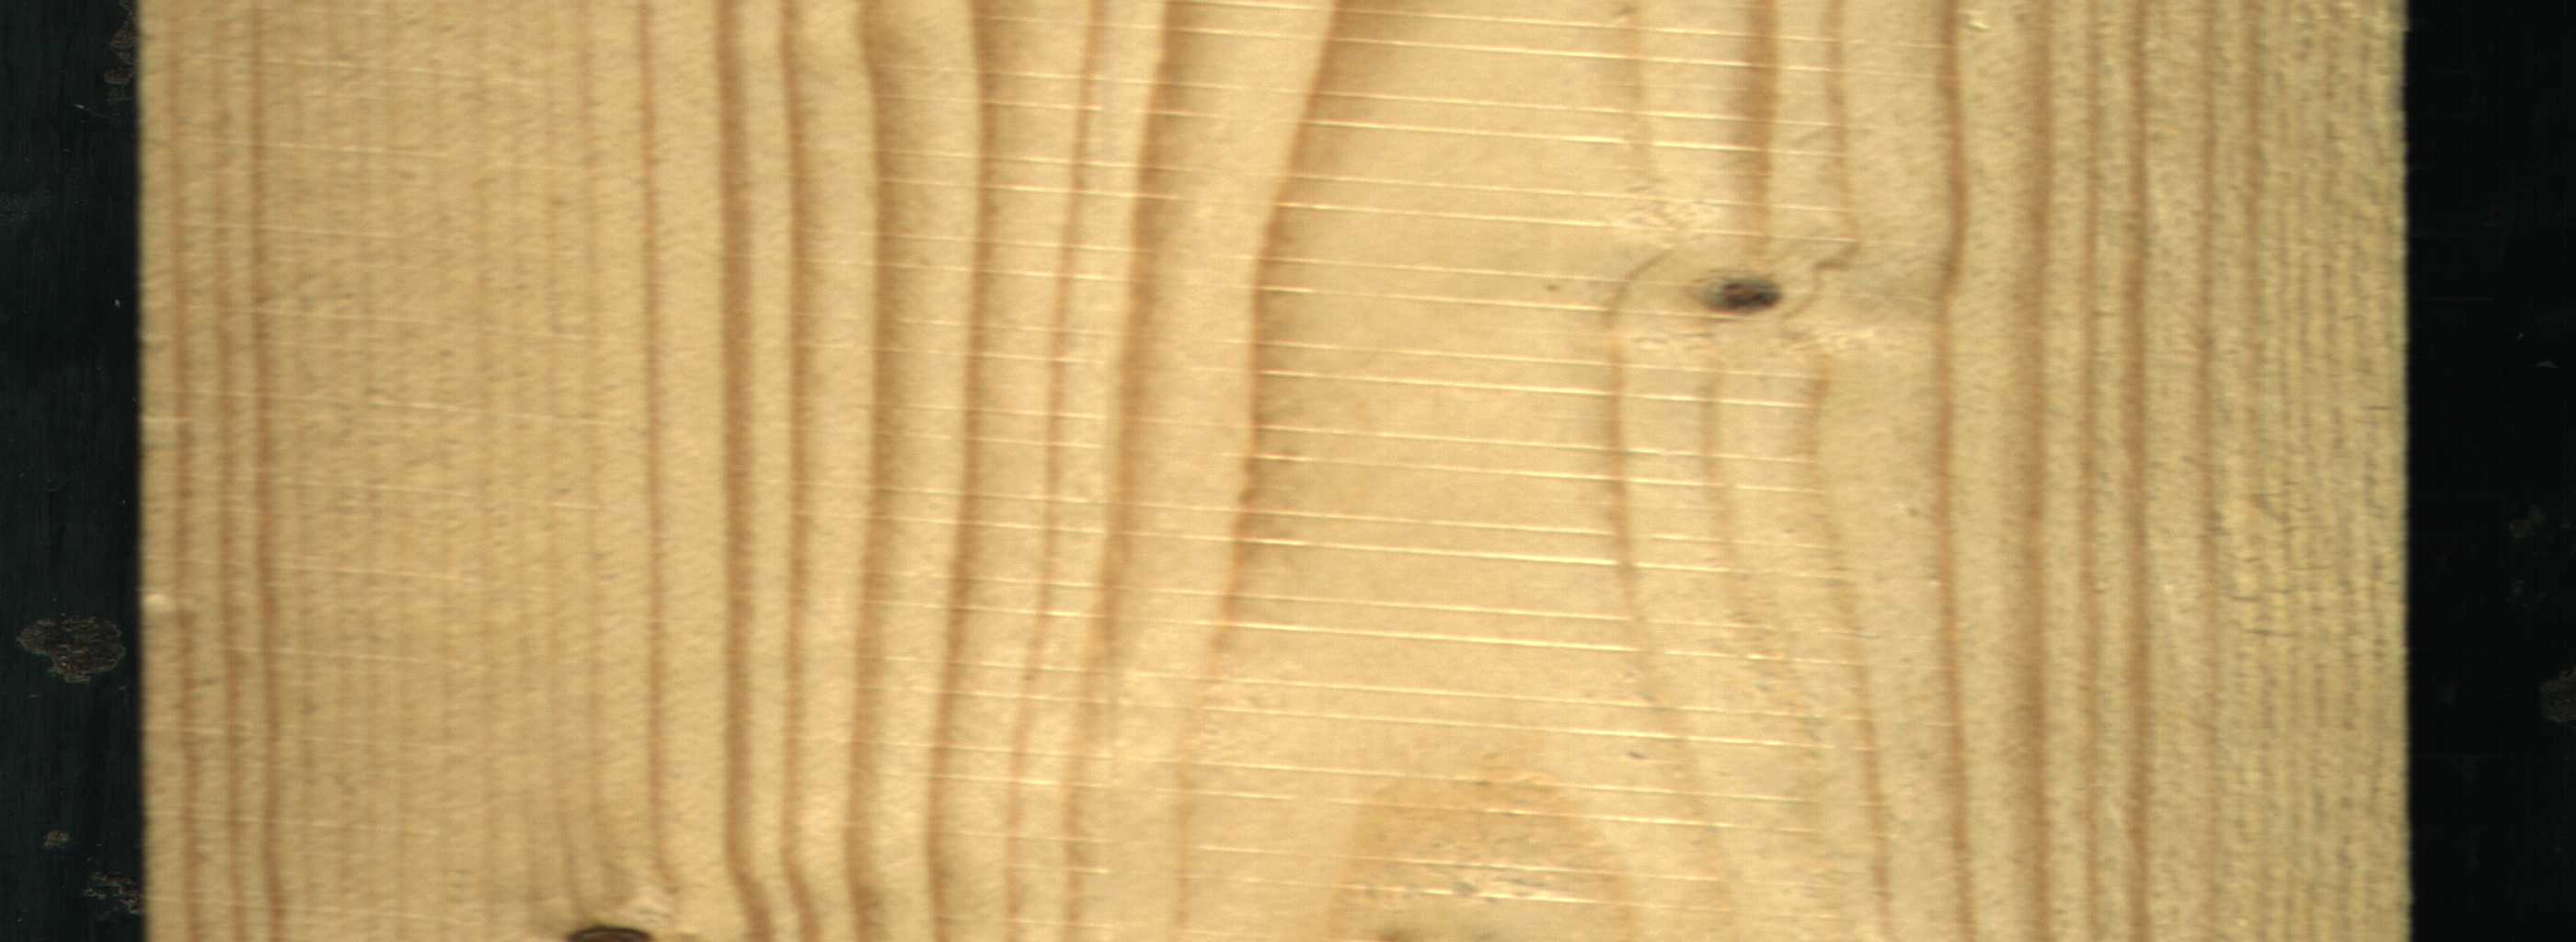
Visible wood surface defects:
Dead_Knot
Live_Knot